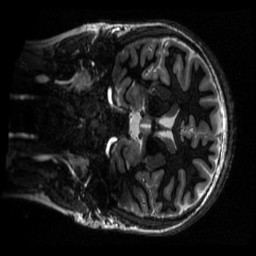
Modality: MP2RAGE
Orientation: coronal
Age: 21
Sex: female
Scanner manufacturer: siemens
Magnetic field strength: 6.98 T
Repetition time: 6 s
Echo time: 0.00283 s